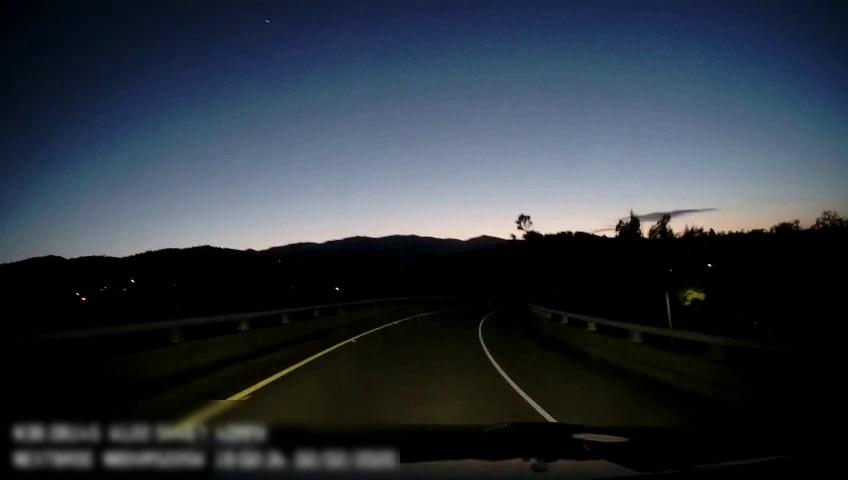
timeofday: Dusk/Dawn/Twilight
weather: Other
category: Drivable Space
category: Lanes | Alternate Lane
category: Lanes | Alternate Lane